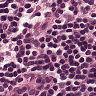
Metastatic tissue present: no